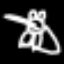
Label: frog